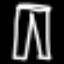
Label: pants